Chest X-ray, AP view. Patient: 35 years old, sex M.
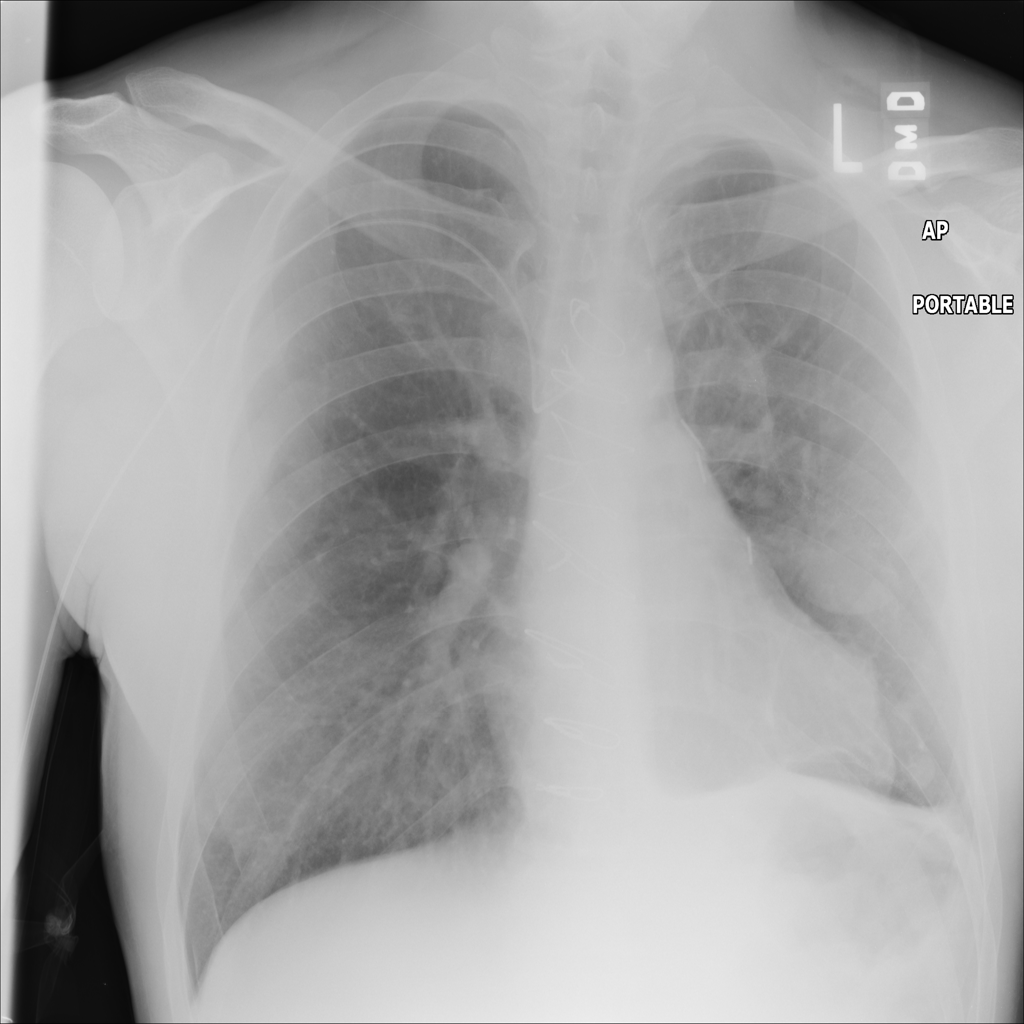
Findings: No Finding